Question: This question is a follow up to <URL> implementation for my work with TreeViews. With that being said I am VERY new to MVVM and I'm still getting familiar with the syntax and implementation.
I have a TreeView that displays integer-type data but I would like it to work with strings instead. The tree also allows the user to add to any level by selecting the TreeViewItem and then typing in the new integer header into the textBox, and then clicking a button.

I'd like for a parent, child, and grandchild to be available at start-up with pre-defined names. Another thing to note is that that user will only be able to add to the TreeView at the level of the child (so they'll only be able to add grandchildren).
'''
public class TreeViewModel : PropertyChangedBase
{
public string Value { get; set; }
public ObservableCollection<TreeViewModel> Items { get; set; }
public CollectionView ItemsView { get; set; }
public TreeViewModel(string value)
{
Items = new ObservableCollection<TreeViewModel>();
ItemsView = new ListCollectionView(Items)
{
SortDescriptions =
{
new SortDescription("Value",ListSortDirection.Ascending)
}
};
Value = value;
}
}
'''
'''
public class SortedTreeViewWindowViewModel : PropertyChangedBase
{
private string _newValueString;
public string NewValueString
{
get { return _newValueString; }
set
{
_newValueString = value;
OnPropertyChanged("NewValueString");
}
}
public TreeViewModel SelectedItem { get; set; }
public ObservableCollection<TreeViewModel> Items { get; set; }
public ICollectionView ItemsView { get; set; }
public SortedTreeViewWindowViewModel()
{
Items = new ObservableCollection<TreeViewModel>();
ItemsView = new ListCollectionView(Items) { SortDescriptions = { new SortDescription("Value", ListSortDirection.Ascending) } };
}
public void AddNewItem()
{
ObservableCollection<TreeViewModel> targetcollection;
//Insert the New Node as a Root node if nothing is selected.
targetcollection = SelectedItem == null ? Items : SelectedItem.Items;
if (_newValueString != null)
{
targetcollection.Add(new TreeViewModel(_newValueString));
NewValueString = string.Empty;
}
}
}
'''
'''
public partial class Window1 : Window
{
public SortedTreeViewWindowViewModel ViewModel { get { return DataContext as SortedTreeViewWindowViewModel; } set { DataContext = value; } }
public Window1()
{
InitializeComponent();
ViewModel = new SortedTreeViewWindowViewModel()
{
Items = {new TreeViewModel("Test")}
};
}
private void AddNewItem(object sender, RoutedEventArgs e)
{
ViewModel.AddNewItem();
}
private void OnSelectedItemChanged(object sender, RoutedPropertyChangedEventArgs<object> e)
{
ViewModel.SelectedItem = e.NewValue as TreeViewModel;
}
}
'''
Thanks so much for the help. I'm hoping that going through this will help me understand how to edit and build ViewModels so that I can learn to improvise a little more in the future.
The TreeView is now composed of strings, so that part is solved. I still need help with the default nodes though. I have updated my code to reflect this change.
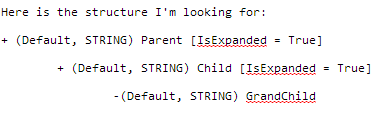
Answer: Here are my suggestions
- -
Here is a very simple example how to fill a tree in the ViewModel which is bound to a TreeView in the View:
'''
<Window x:Class="TreeViewExample.MainWindow"
xmlns="http://schemas.microsoft.com/winfx/2006/xaml/presentation"
xmlns:x="http://schemas.microsoft.com/winfx/2006/xaml"
Title="MainWindow" Height="350" Width="525">
<StackPanel>
<StackPanel>
<TreeView ItemsSource="{Binding Tree}"/>
</StackPanel>
</StackPanel>
</Window>
'''
'''
namespace TreeViewExample
{
using System.Windows;
public partial class MainWindow : Window
{
public MainWindow()
{
DataContext = new MainWindowViewModel();
InitializeComponent();
}
}
}
'''
'''
namespace TreeViewExample
{
using System.Collections.ObjectModel;
using System.Windows.Controls;
class MainWindowViewModel
{
public ObservableCollection<TreeViewItem> Tree { get; set; }
public MainWindowViewModel()
{
Tree = new ObservableCollection<TreeViewItem>();
Tree.Add(GetLoadedTreeRoot());
}
private TreeViewItem GetLoadedTreeRoot()
{
TreeViewItem parent = new TreeViewItem() { Header = "Parent" };
TreeViewItem child1 = new TreeViewItem() { Header = "Child 1" };
TreeViewItem child2 = new TreeViewItem() { Header = "Child 2" };
TreeViewItem grandchild1 = new TreeViewItem() { Header = "Grandchild 1" };
TreeViewItem grandchild2 = new TreeViewItem() { Header = "Grandchild 2" };
child1.Items.Add(grandchild1);
child2.Items.Add(grandchild2);
parent.Items.Add(child1);
parent.Items.Add(child2);
return parent;
}
}
}
'''
Produces:
- - - - -
Additional thoughts:
- <URL>